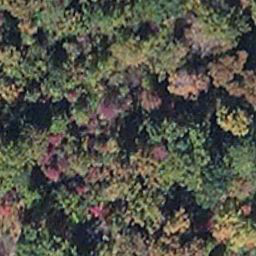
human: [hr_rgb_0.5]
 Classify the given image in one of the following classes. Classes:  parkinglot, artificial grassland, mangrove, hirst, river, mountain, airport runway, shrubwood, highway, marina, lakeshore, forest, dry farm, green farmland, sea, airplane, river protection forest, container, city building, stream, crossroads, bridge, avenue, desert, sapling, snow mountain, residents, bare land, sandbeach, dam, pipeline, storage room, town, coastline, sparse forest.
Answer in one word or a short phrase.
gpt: mangrove